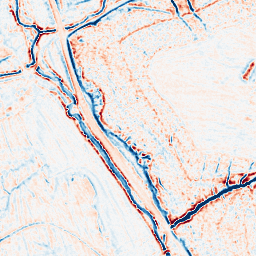
Category: edge_preserving
Decomposition family: bilateral
Decomposition parameters: d: 9
sigma_color: 150
sigma_space: 75
Upsampling method: cubic_mitchell
Upsampling parameters: scale: 2
Upsampling scale: 2